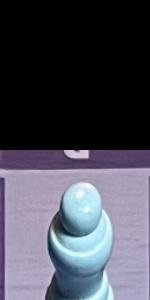
Label: Empty